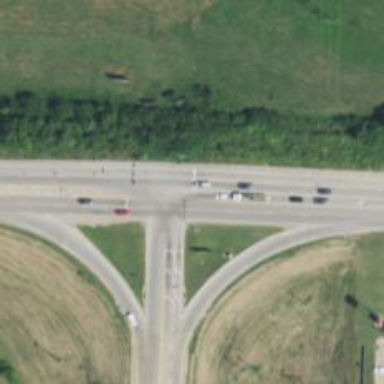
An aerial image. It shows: Primary highway.